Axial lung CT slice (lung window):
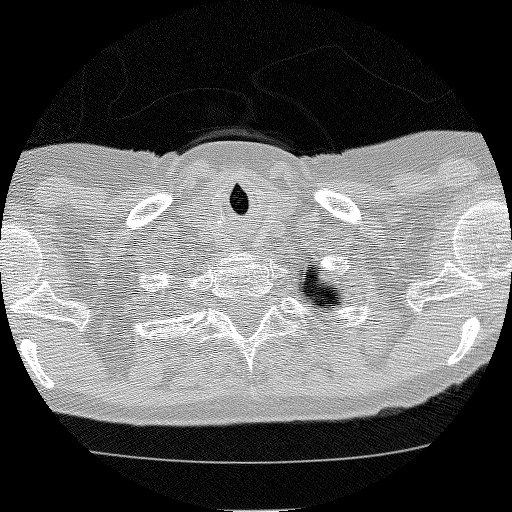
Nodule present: no